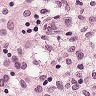
Metastatic tissue present: no